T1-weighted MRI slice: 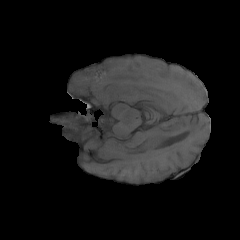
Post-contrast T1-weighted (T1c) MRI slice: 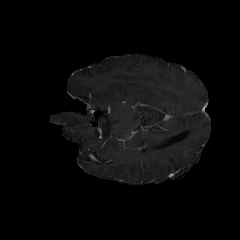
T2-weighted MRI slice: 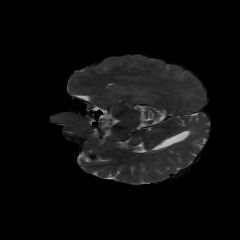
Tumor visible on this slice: no